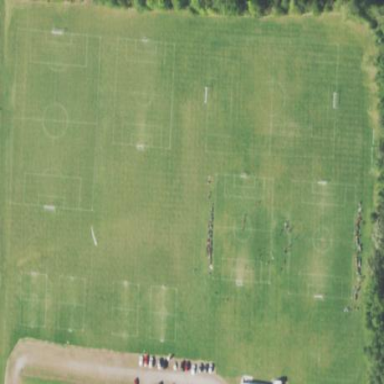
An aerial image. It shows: Soccer field located in recreation ground.